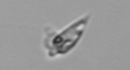
Label: Oxytoxum